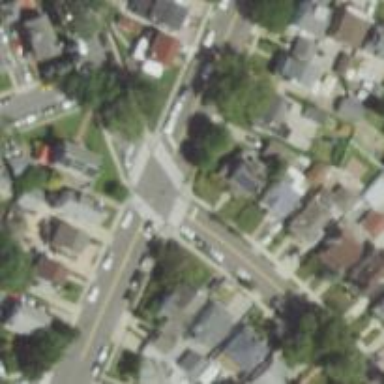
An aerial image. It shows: Marked road crossing.